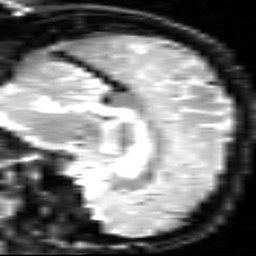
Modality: inplaneT2
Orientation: sagittal
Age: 24
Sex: male